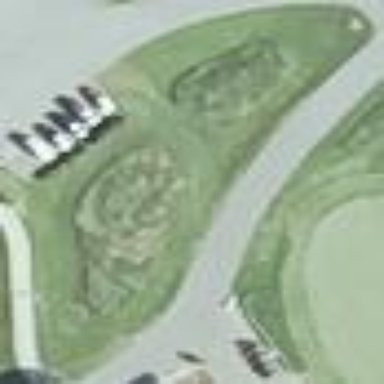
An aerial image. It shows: Rough grassy area used for golf.